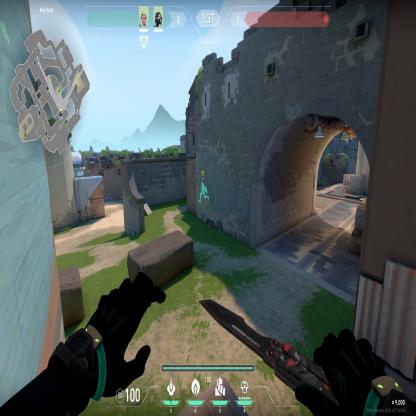
Label: teammate